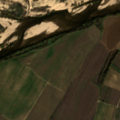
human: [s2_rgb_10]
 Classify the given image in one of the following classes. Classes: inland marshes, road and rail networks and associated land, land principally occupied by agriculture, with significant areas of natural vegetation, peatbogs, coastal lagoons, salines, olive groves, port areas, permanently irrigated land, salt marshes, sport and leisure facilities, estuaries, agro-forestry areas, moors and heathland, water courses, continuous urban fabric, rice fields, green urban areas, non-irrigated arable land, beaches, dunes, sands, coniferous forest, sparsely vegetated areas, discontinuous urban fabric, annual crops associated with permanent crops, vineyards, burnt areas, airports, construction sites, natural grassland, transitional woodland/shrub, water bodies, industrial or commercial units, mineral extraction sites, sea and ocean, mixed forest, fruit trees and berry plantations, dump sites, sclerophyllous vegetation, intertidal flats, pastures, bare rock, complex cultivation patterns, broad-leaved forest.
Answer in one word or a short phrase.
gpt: permanently irrigated land, complex cultivation patterns, natural grassland, beaches, dunes, sands, water courses